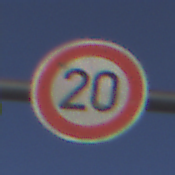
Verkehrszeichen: Geschwindigkeit20
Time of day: SunriseSunset
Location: Outdoor (Nature)
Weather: PartlyCloudy
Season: NotSpecified
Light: Natural